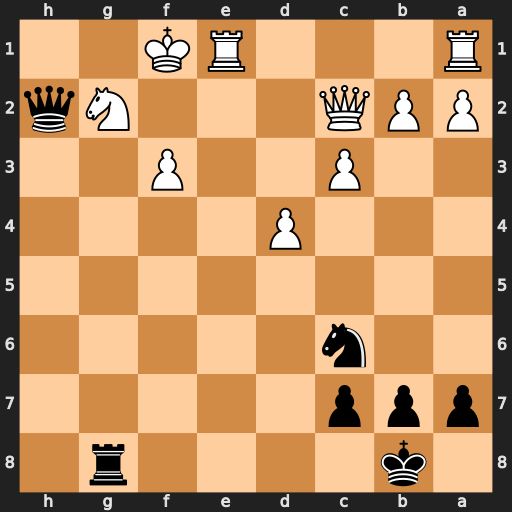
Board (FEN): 1k4r1/ppp5/2n5/8/3P4/2P2P2/PPQ3Nq/R3RK2
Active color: b
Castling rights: -
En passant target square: -
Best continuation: Qh1+ Ke2 Rxg2+ Kd3 Qh7+ Re4 Rxc2